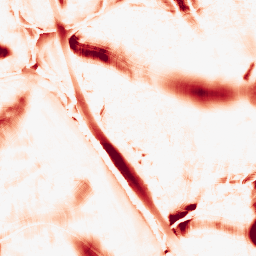
Category: morphological
Decomposition family: morphological_ellipse
Decomposition parameters: operation: opening
width: 50
height: 50
Upsampling method: lanczos
Upsampling parameters: scale: 2
Upsampling scale: 2